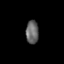
Tissue: skin
Cell type: Endothelial cells
Senescence score: 0.7626
Nuclear area (px): 292
Mean DAPI intensity: 100.856